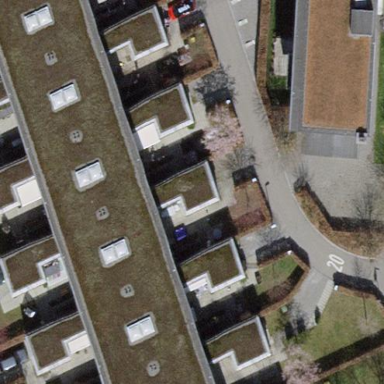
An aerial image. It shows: House with flat roof.